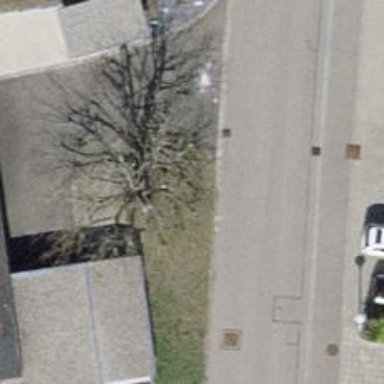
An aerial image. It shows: Urban tree adds touch of nature to the surroundings.